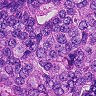
Metastatic tissue present: yes